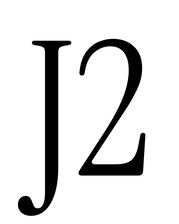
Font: InstrumentSerif-Regular